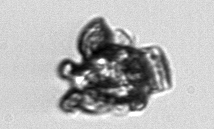
Label: Delphineis